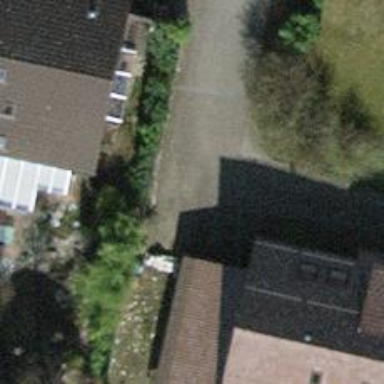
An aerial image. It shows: Driveway made of paving stones.